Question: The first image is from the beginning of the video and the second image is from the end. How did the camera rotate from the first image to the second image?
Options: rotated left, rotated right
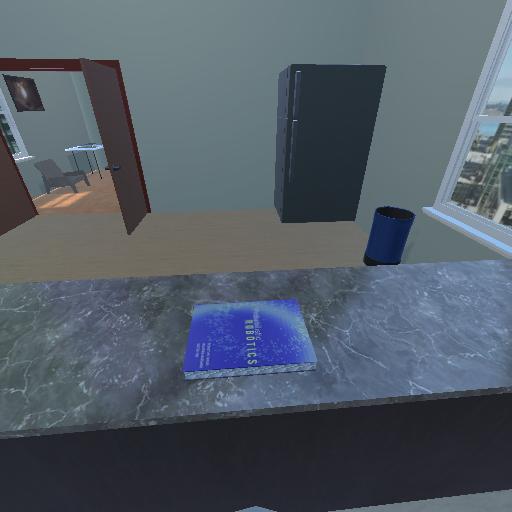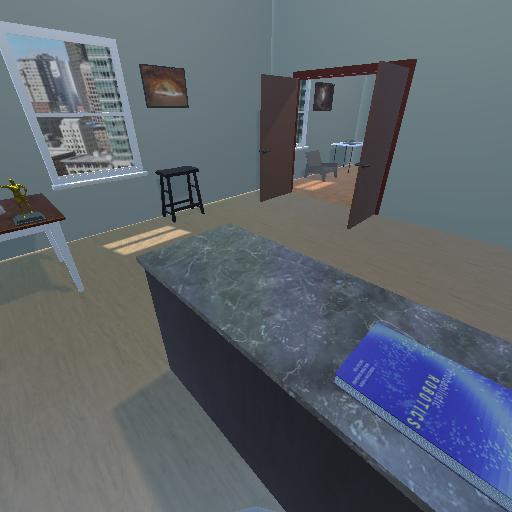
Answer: rotated left